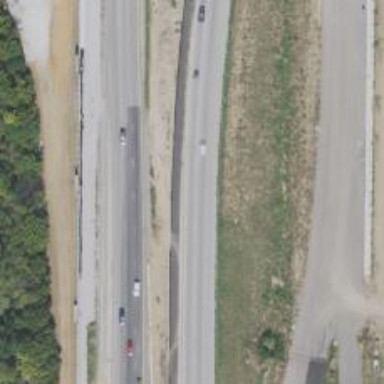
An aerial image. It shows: Motorway.